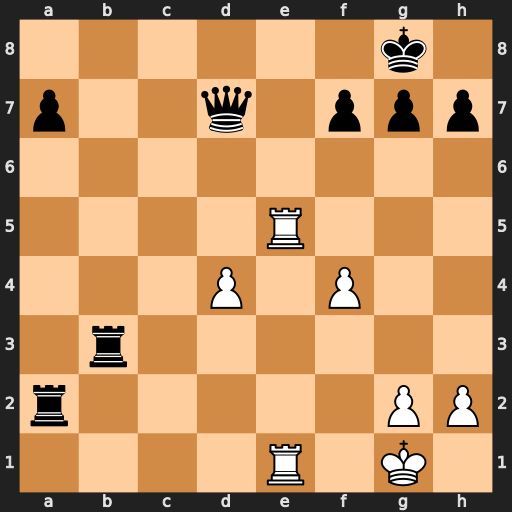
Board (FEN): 6k1/p2q1ppp/8/4R3/3P1P2/1r6/r5PP/4R1K1
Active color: w
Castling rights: -
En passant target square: -
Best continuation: Re8+ Qxe8 Rxe8#